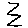
Label: zigzag